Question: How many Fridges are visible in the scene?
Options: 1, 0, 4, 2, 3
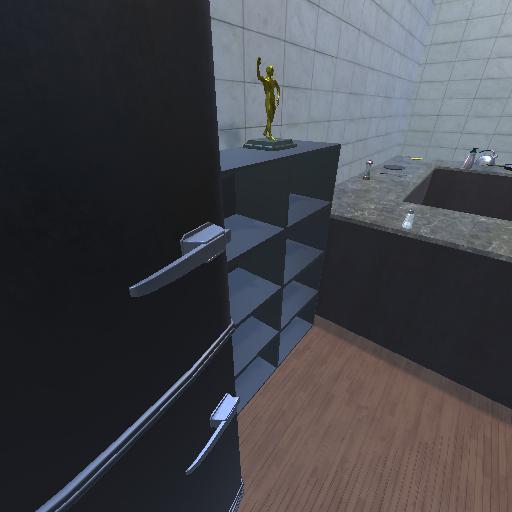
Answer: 1